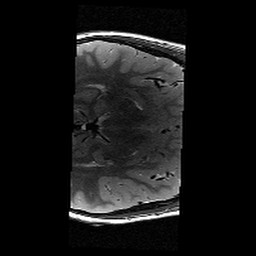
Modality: T2w
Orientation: axial
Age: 11
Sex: male
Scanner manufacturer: siemens
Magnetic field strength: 3 T
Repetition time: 9.23 s
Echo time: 0.067 s